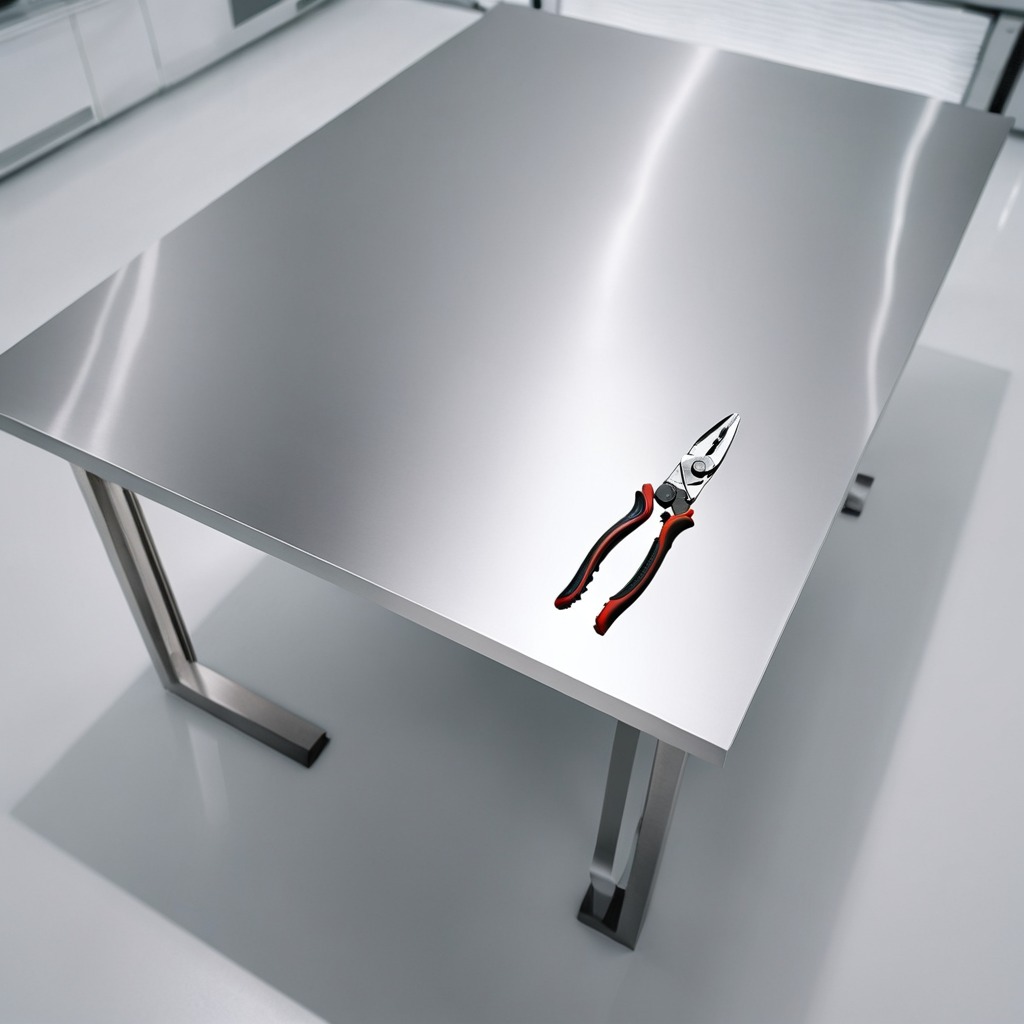
A plier is lying on the stainless steel table in a high-end prototyping lab.